Question: I want to use a custom font on a Windows CE 5 device. It works, but it doesn't look that good. So I tried to see if it would be any better with anti-aliasing or ClearType enabled. Instead, it's even worse. Just to be sure I tried enabling it for the default font, Tahoma, but it's not any better.
Using the instructions on <URL>, at the left is the expected result and at the right is the result I'm getting.

Has anyone had this problem before, and if so how did you solve it?
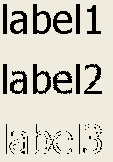
Answer: If the desktop and explorer show no difference when ClearType is enabled, that indicates that ClearType, and probably anti-aliasing is not supported by your device's OS and/or display driver.
What that's leading to when you use code that tries to use anti-aliasing is GDI sending data to the display driver that it doesn't "understand" how to render so it gets rendered incorrectly.
Go back to your OEM and ask if they have an OS image that has anti-aliasing/ClearType support (unlikely if the image you have doesn't) and maybe ask them to add/implement it (it might be as simple for them as setting SYSGEN_GPE_CLEARTYPE in the build).